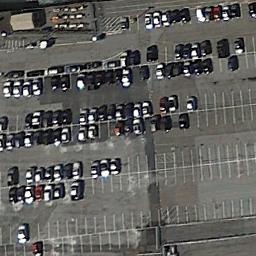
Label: parking_lot